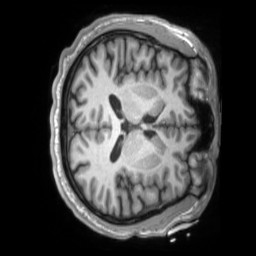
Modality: T1w
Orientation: axial
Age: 37
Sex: male
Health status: ill
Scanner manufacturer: siemens
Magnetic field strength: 3 T
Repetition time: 2.2 s
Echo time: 0.00157 s